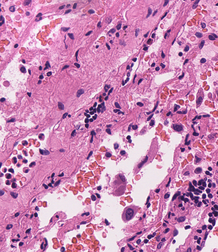
Tumor epithelial tissue: no
Tumor-associated stroma tissue: no
Normal tissue: yes